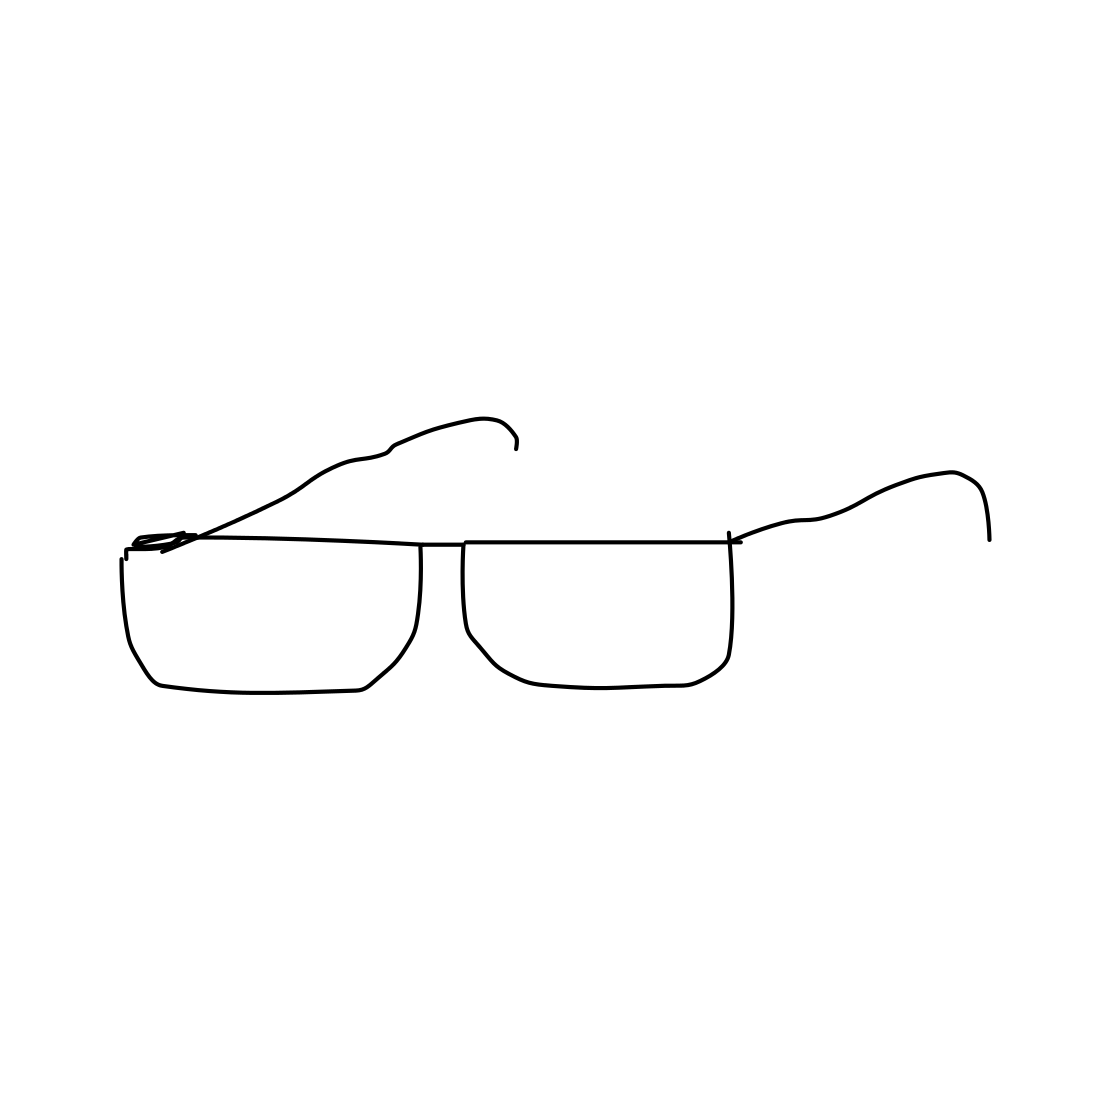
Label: eyeglasses